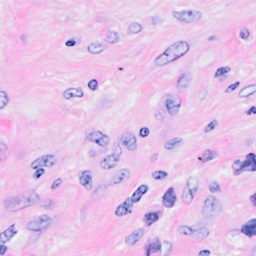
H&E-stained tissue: Breast